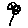
Label: flower